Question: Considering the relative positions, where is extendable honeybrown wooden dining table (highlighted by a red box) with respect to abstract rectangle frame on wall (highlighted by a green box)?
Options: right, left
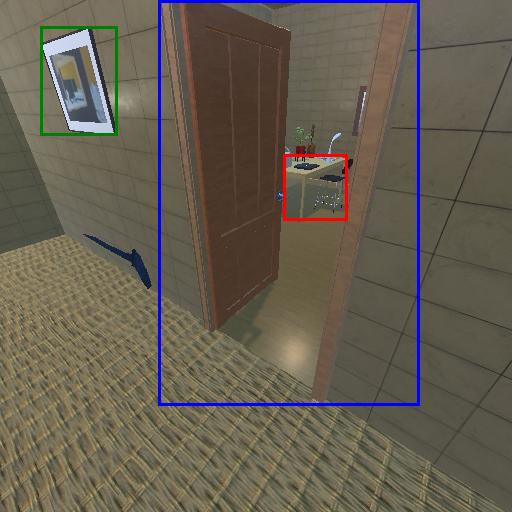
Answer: right